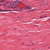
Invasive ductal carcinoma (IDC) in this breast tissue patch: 0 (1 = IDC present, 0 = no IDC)